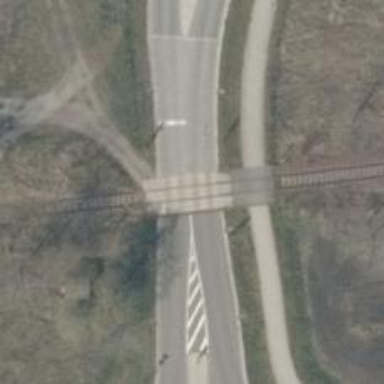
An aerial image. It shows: Railway level crossing.